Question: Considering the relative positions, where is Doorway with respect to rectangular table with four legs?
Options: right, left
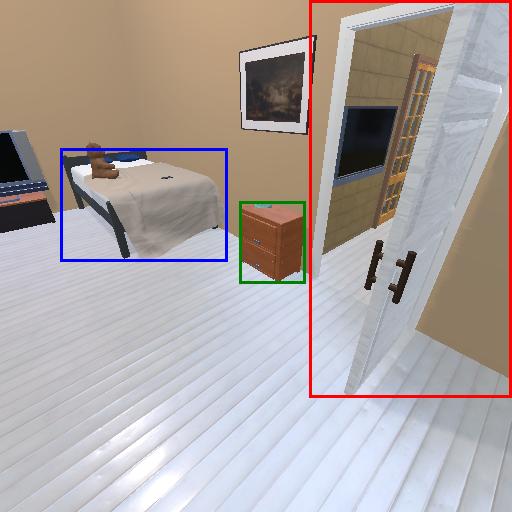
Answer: right